Question: Game Rule: Clicking a light toggles itself and its adjacent (up, down, left, right) lights. What is the minimum number of clicks required to turn off all the lights?
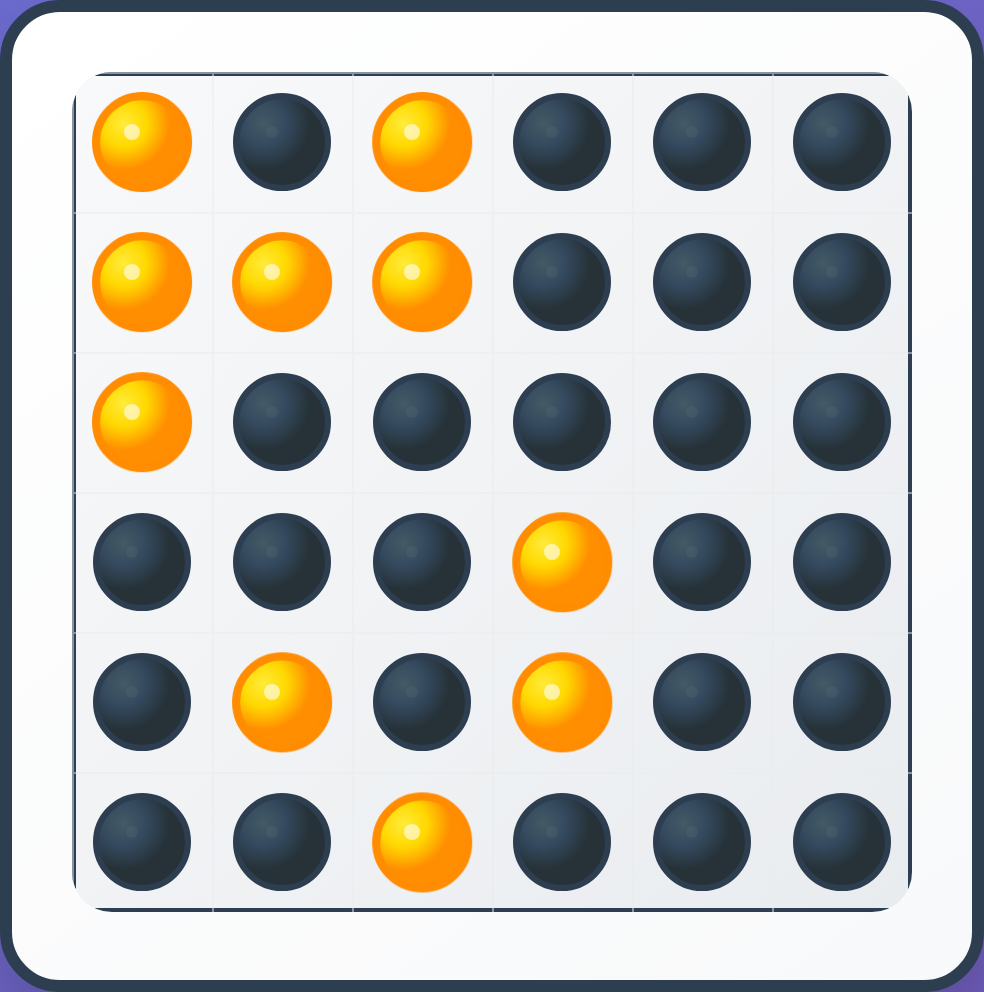
Answer: 5